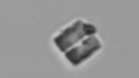
Label: Bacillariophyceae_morphotype1